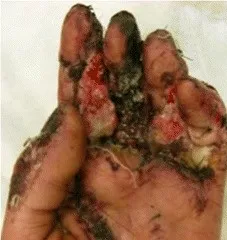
Day 14 showing full thickness necrosis of the volar aspect of the long finger and a deep infection at the volar base of the ring finger and distal palm (left).
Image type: medical_photograph (skin_photograph)